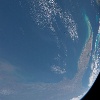
Label: water